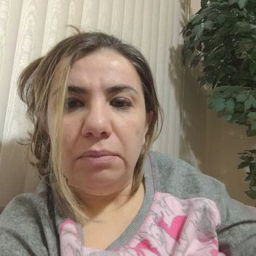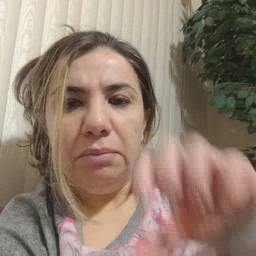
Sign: snack